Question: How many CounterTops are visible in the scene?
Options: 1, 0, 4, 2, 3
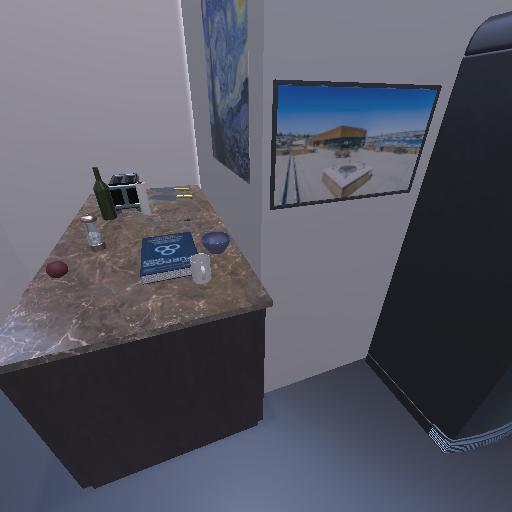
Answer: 1